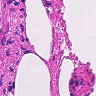
Metastatic tissue present: no